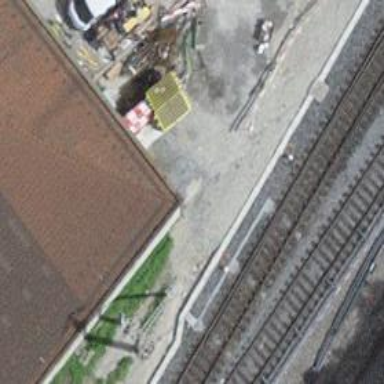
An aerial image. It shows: Abandoned railway spur with one track.